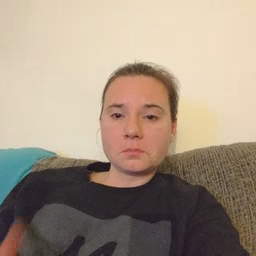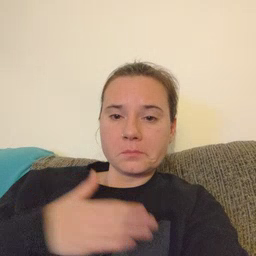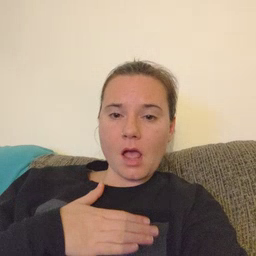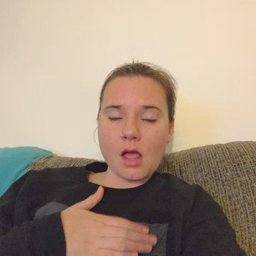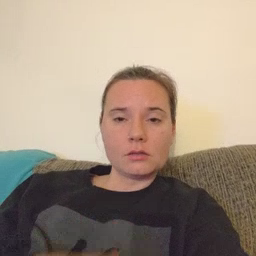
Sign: minemy